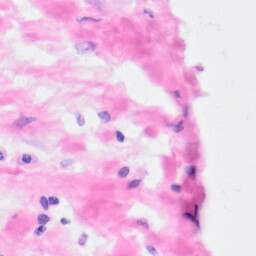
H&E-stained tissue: Kidney